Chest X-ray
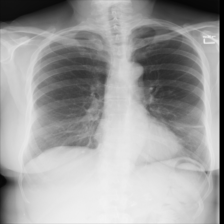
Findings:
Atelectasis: positive
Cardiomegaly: negative
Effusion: negative
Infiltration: negative
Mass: negative
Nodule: negative
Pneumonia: negative
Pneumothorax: negative
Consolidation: negative
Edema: negative
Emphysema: negative
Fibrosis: negative
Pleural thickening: negative
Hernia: negative